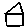
Label: house